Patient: sex F, age 57
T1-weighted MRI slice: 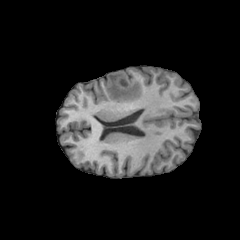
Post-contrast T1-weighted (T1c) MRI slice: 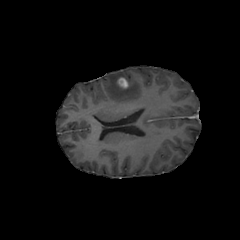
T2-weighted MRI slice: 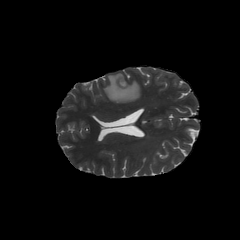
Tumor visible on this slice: yes
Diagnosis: Glioblastoma, IDH-wildtype
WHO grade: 4